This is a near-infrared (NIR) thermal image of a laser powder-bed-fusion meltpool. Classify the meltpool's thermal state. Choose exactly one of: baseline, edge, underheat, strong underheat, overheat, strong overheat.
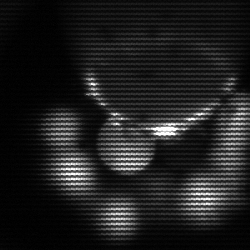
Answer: edge